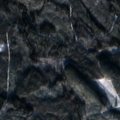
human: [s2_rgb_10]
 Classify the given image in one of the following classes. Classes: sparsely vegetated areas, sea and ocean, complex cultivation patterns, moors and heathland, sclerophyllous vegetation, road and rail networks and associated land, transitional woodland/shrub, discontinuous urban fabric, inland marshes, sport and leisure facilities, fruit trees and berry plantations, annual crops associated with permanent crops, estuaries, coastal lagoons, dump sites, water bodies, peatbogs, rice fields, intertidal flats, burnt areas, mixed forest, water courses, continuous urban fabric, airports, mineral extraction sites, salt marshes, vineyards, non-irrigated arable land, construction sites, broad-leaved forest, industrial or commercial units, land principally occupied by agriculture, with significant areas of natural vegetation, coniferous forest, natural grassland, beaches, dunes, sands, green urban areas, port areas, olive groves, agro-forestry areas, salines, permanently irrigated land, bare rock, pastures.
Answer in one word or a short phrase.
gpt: coniferous forest, mixed forest